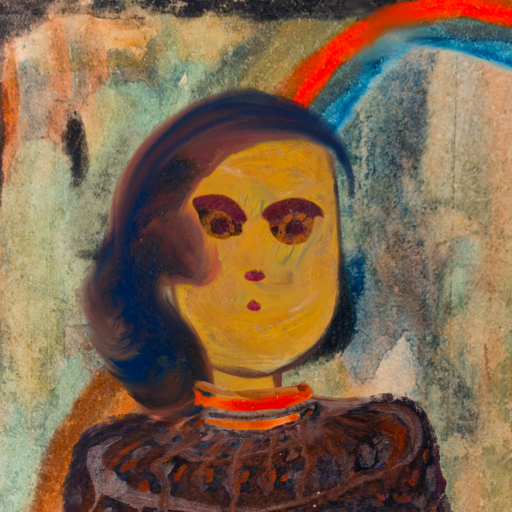
Background: Childish, Head And Neck Front: After_Raid, Face Front: Doll, Bust: Hypocrite, Hair Front: Mother_And_Son_Son, Head Accessory: Blank, Second Necklace: Blank, Necklace: Experience, Baby: Blank